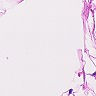
Metastatic tissue present: no